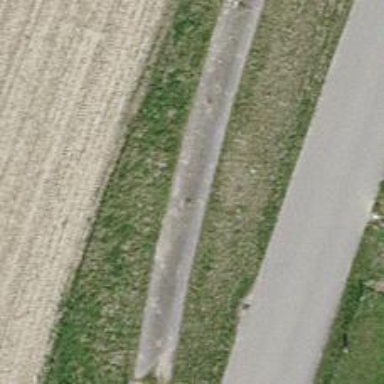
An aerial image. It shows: Well-maintained track road with grade 1 tracktype.